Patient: sex M, age 35
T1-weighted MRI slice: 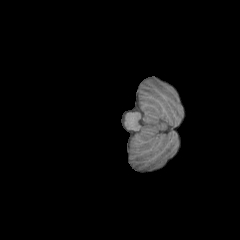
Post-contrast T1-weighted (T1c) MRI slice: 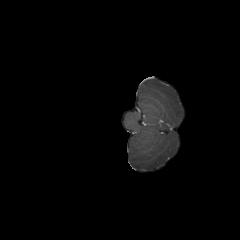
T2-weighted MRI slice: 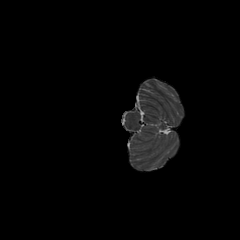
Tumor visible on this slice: no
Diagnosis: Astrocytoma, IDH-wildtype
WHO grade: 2